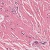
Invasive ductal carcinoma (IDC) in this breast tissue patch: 0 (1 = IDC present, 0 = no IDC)